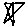
Label: star